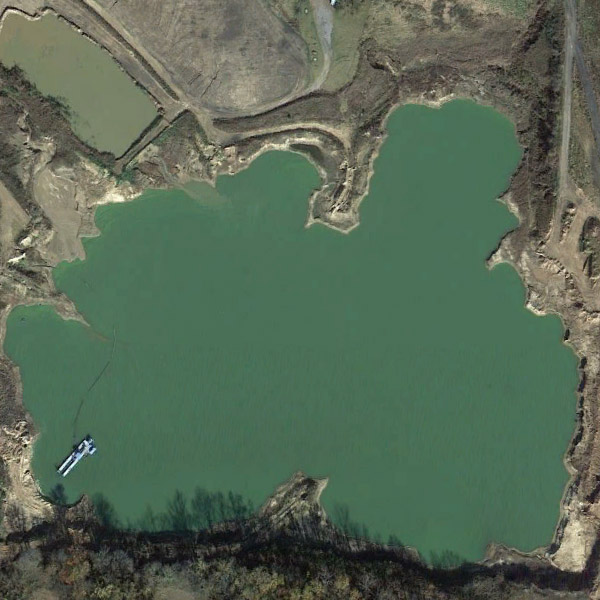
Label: Pond